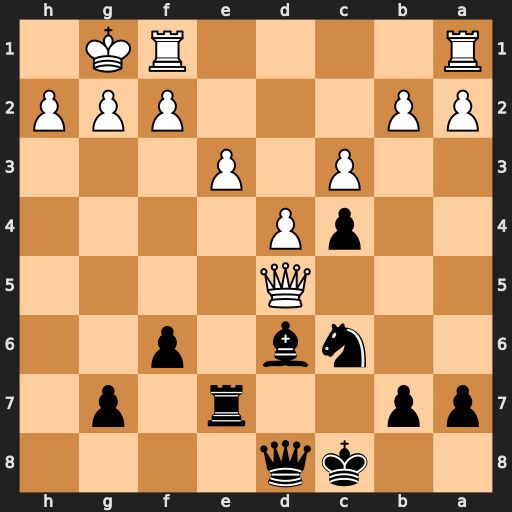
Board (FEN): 2kq4/pp2r1p1/2nb1p2/3Q4/2pP4/2P1P3/PP3PPP/R4RK1
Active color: b
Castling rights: -
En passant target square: -
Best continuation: Bxh2+ Kxh2 Qxd5